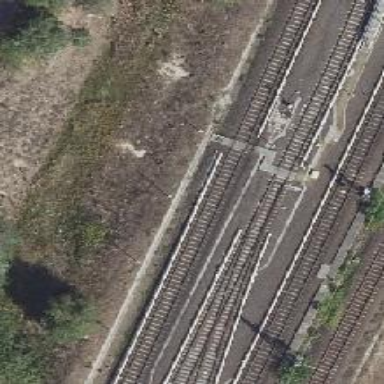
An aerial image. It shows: Light rail railway line with electrified rails.